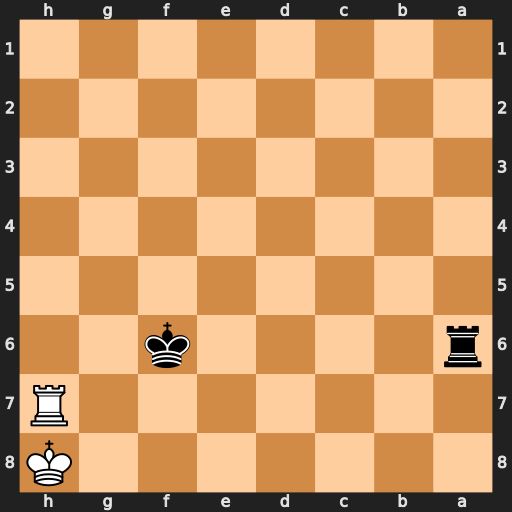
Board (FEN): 7K/7R/r4k2/8/8/8/8/8
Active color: b
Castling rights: -
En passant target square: -
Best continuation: Ra8#